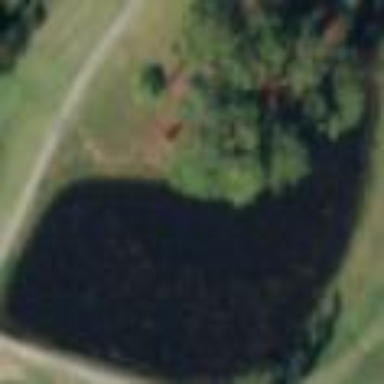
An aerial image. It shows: Water hazard in golf course. The hazard is natural water feature.